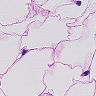
Metastatic tissue present: no